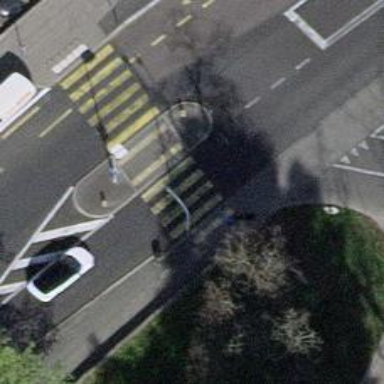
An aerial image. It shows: Primary highway with asphalt surface and dedicated lane for cycling on the left.